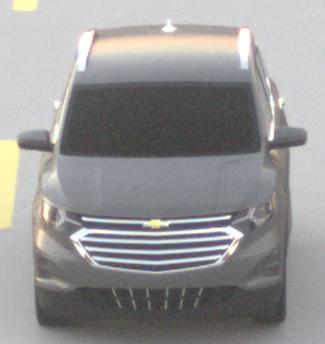
Make: Chevrolet
Model: Equinox
Detailed model: Gen. 2
Model produced from: 2015
Model produced until: 2017
Doors: 5
Color: gray
Road condition: dry road
Daytime: sunrise or sunset
Contrast: low contrast